Question: Calculate the area of the circumscribed rectangle of each polygon according to its color, and then find the sum of the areas of these circumscribed rectangle. The final result only retains the sum of the areas and retains the integer.
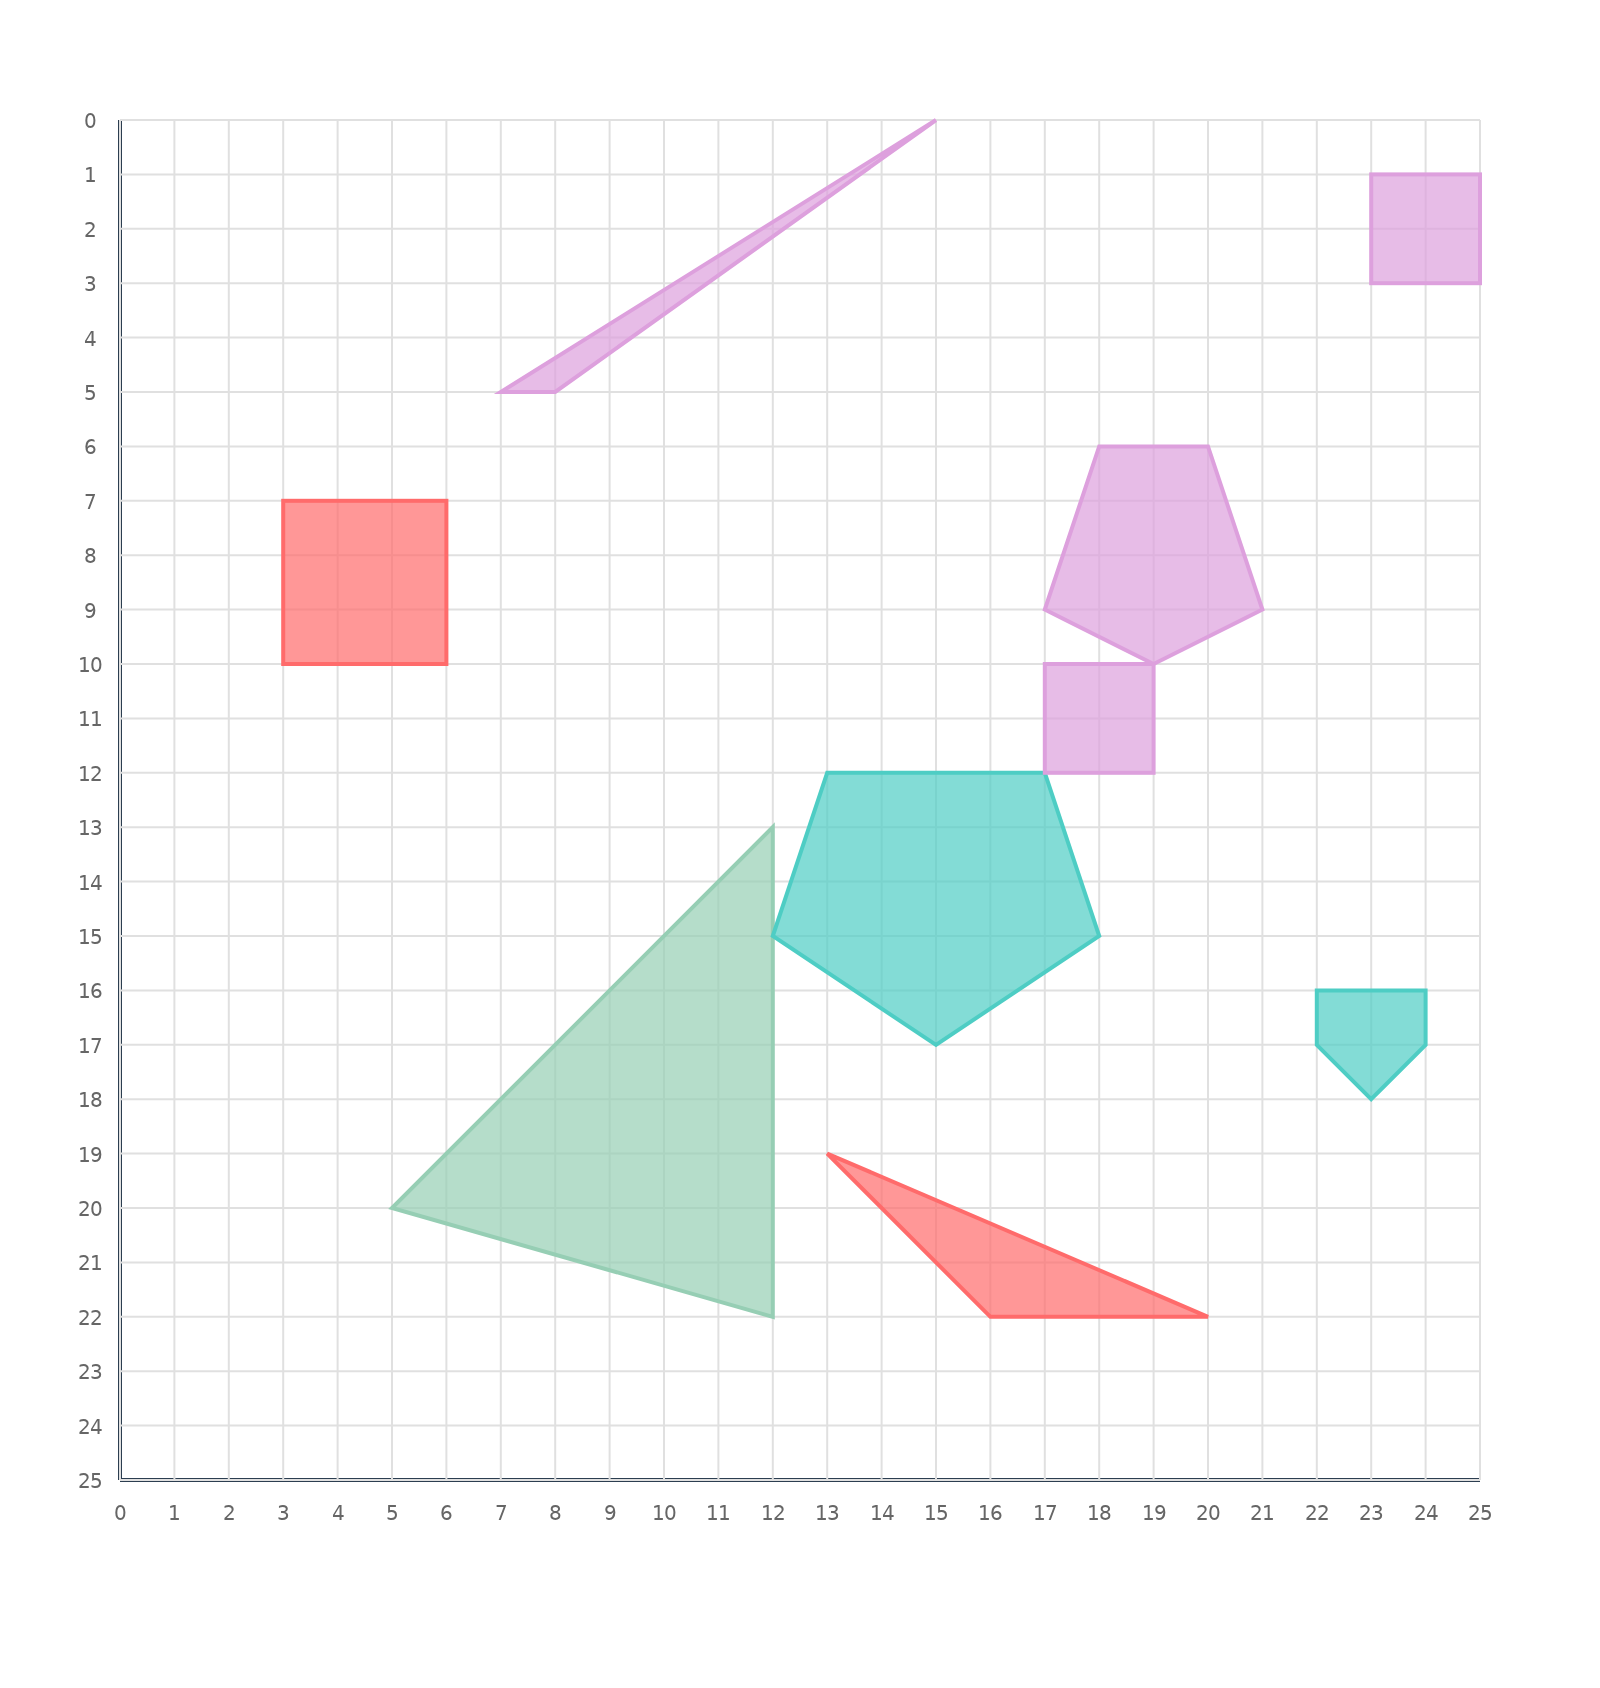
Answer: 606